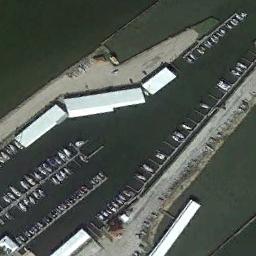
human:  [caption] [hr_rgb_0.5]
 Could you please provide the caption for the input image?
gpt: Some ships are neatly moored on the sea next to the harbor surrounded by roads, And many empty spaces remain .

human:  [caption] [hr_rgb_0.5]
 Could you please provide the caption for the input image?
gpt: There are many houses near the harbor .

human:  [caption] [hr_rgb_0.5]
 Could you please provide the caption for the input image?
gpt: The harbor with lots of neatly docked boats is surrounded by some buildings .

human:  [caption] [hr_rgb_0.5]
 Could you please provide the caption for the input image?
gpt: Many buildings are near the harbor .

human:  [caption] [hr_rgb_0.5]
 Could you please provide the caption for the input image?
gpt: There are some white buildings and some ships at the harbor .